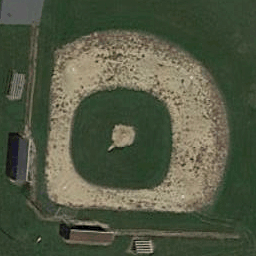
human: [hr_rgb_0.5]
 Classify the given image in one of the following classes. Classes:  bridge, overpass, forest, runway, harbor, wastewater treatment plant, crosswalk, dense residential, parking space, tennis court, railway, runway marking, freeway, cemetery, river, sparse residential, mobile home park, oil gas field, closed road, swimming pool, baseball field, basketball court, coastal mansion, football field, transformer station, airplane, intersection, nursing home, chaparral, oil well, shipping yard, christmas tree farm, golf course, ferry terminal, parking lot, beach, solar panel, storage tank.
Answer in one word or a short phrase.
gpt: baseball field